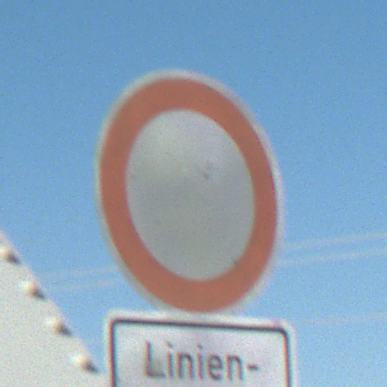
Verkehrszeichen: VerbotFahrzeugeAllerArt
Zusatzzeichen unten: BesondereFahrzeugeUndTransportgueter2
Umgebung: Outdoor, Special
Tageszeit: MorningAfternoon
Wetter: Clear
Licht: Natural
Jahreszeit: NotSpecified
Kontrast: HighContrast